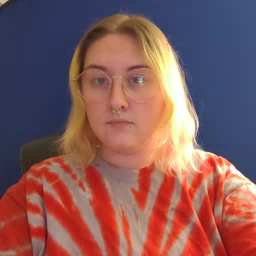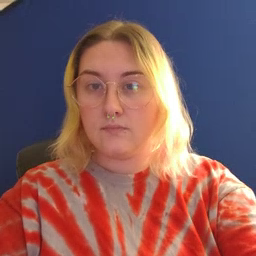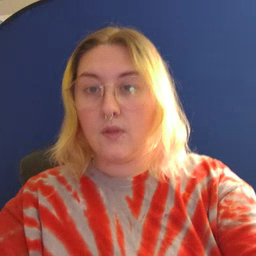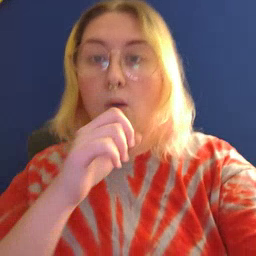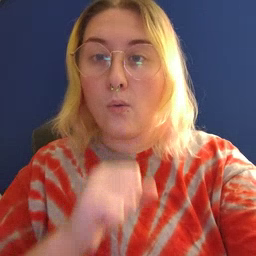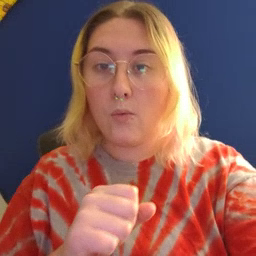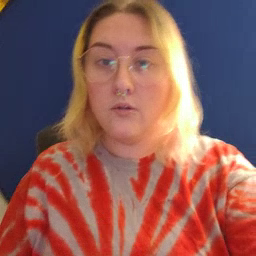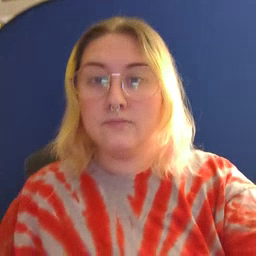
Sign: old